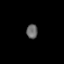
Tissue: prostate
Cell type: T cells
Senescence score: 0.34
Nuclear area (px): 158
Mean DAPI intensity: 103.5